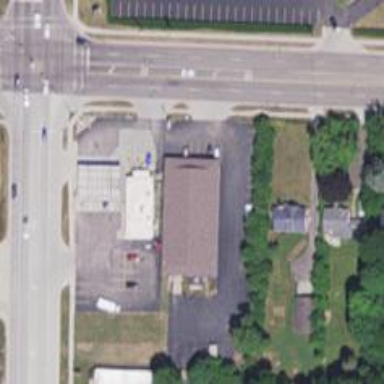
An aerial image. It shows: Convenience shop.